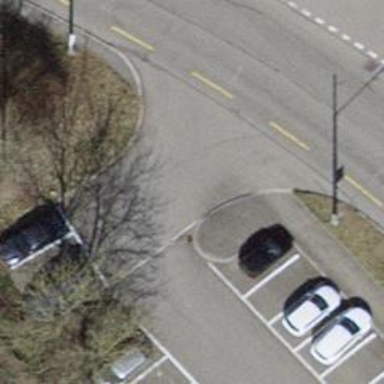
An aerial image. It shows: Asphalt parking aisle designated as service road.